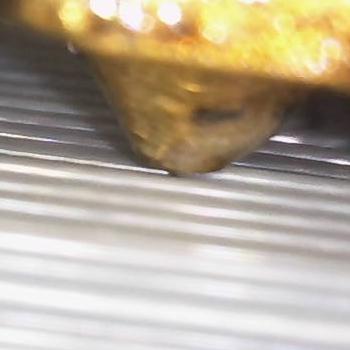
Flow rate: 69%